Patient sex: M
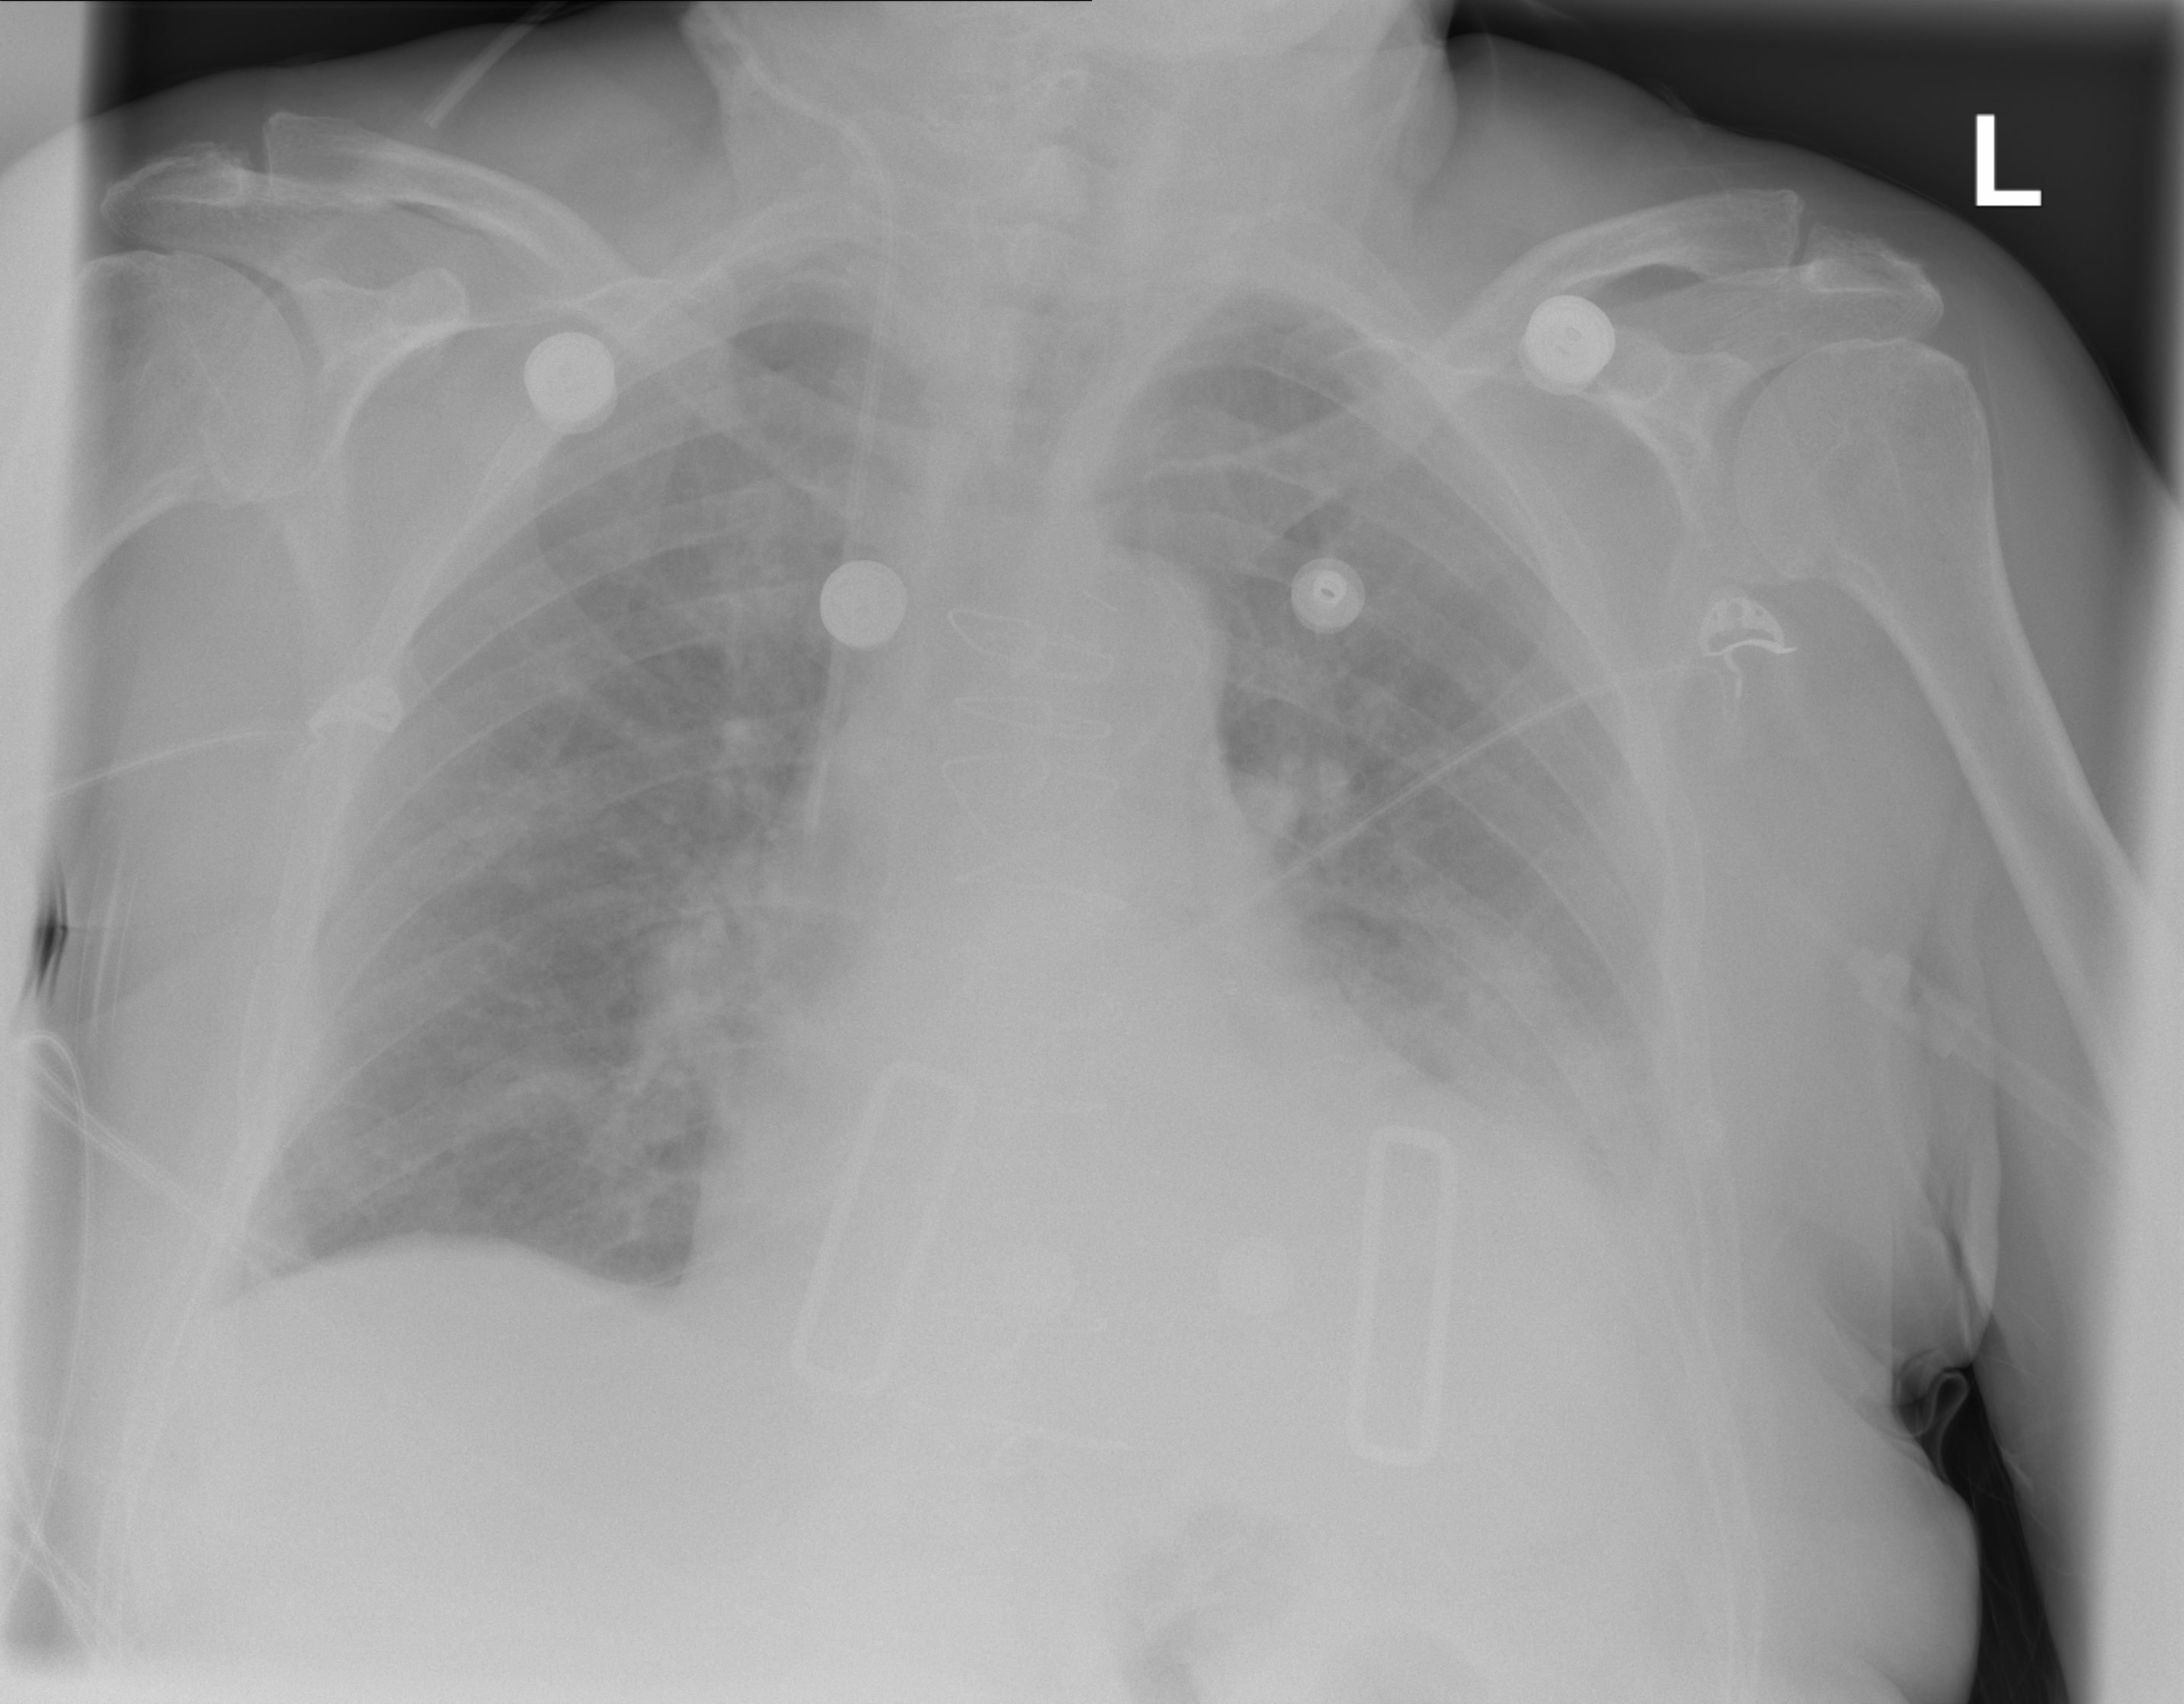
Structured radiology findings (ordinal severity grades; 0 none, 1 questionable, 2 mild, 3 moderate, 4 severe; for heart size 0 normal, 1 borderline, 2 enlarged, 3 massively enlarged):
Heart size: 2
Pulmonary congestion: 1
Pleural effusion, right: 0
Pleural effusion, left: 2
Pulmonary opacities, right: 0
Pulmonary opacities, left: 2
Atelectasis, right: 0
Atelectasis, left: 2